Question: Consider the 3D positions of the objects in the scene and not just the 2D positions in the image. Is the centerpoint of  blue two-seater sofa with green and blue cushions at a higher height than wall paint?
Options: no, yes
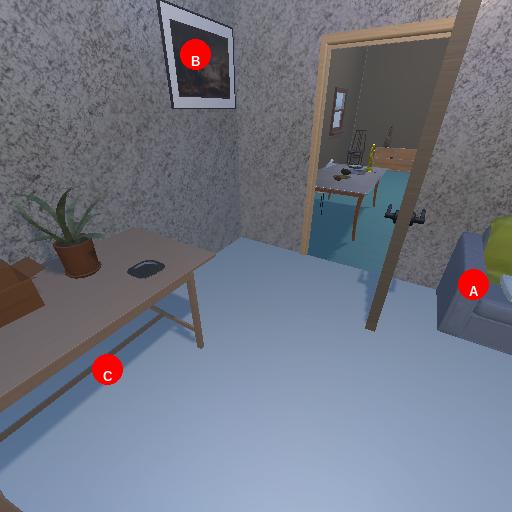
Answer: no